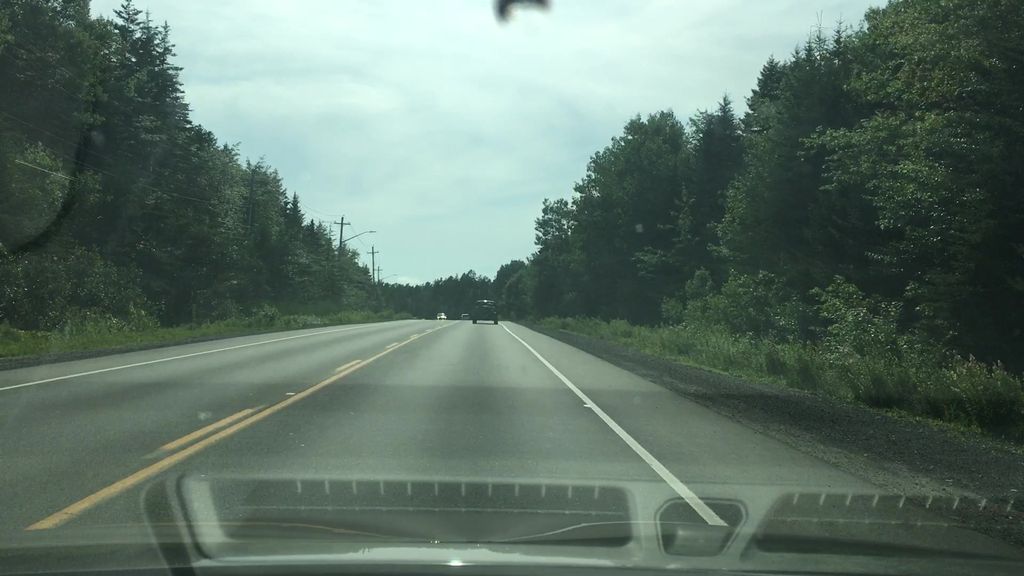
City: halifax